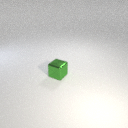
small green metal cube